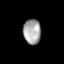
Tissue: lung
Cell type: T cells
Senescence score: 0.1863
Nuclear area (px): 426
Mean DAPI intensity: 167.256